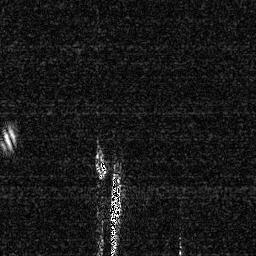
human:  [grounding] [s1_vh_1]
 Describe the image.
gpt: In the satellite image, there is  <ref>1 medium ship </ref> <box>[[41, 66, 47, 99, 0]]</box> located at bottom.